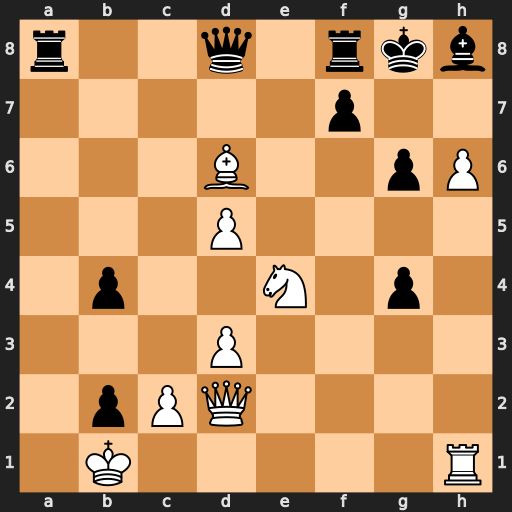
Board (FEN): r2q1rkb/5p2/3B2pP/3P4/1p2N1p1/3P4/1pPQ4/1K5R
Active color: w
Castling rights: -
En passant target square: -
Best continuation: h7+ Kg7 Qh6#